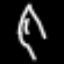
Label: leaf